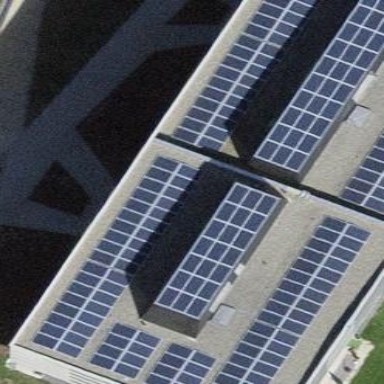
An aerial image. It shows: Solar power generator with photovoltaic panels.